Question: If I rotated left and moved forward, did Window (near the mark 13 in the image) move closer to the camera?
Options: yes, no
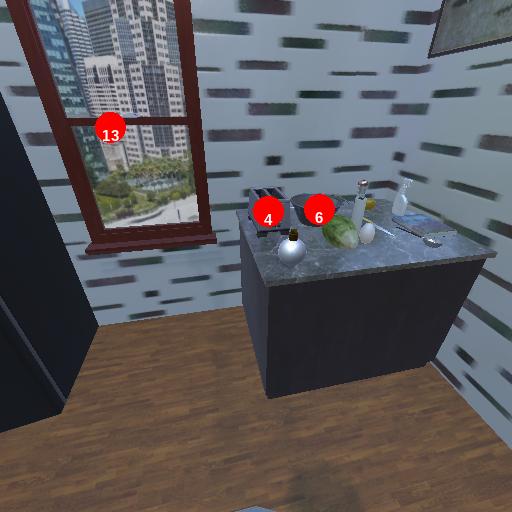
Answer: yes